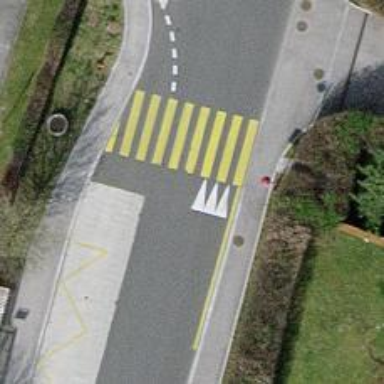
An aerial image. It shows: Traffic hump for calming the traffic.